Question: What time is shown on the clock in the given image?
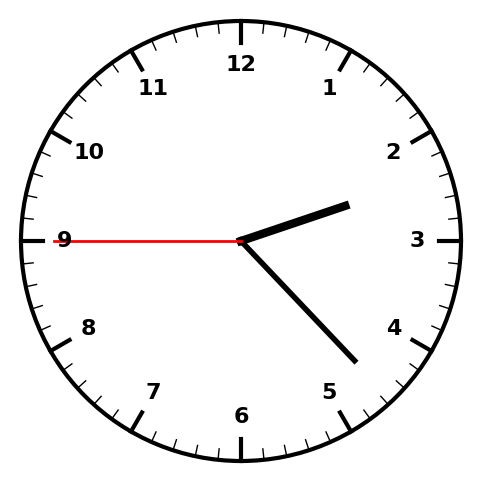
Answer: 02:22:45